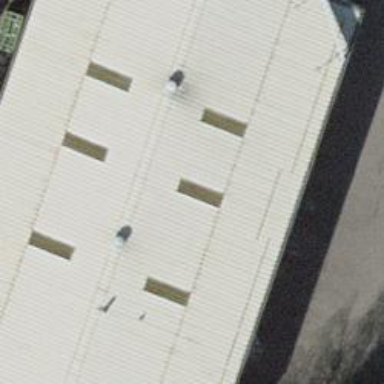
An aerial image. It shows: Building.